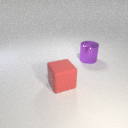
large red rubber cube to the left of large purple metal cylinder